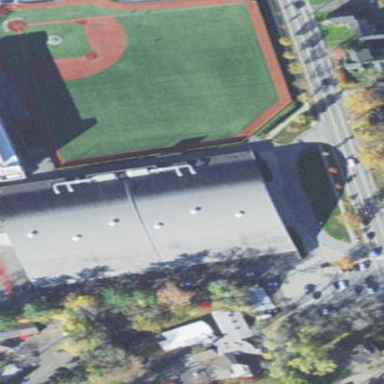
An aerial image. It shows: University with sports center offering multiple sports facilities.